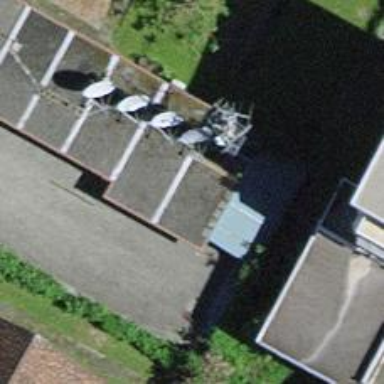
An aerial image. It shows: Mast tower used for communication.